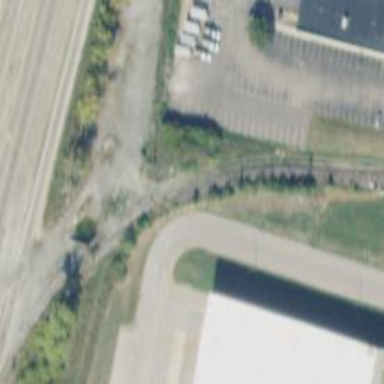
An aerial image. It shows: Disused railway spur line.